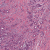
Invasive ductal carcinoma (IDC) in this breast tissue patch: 1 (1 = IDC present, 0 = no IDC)